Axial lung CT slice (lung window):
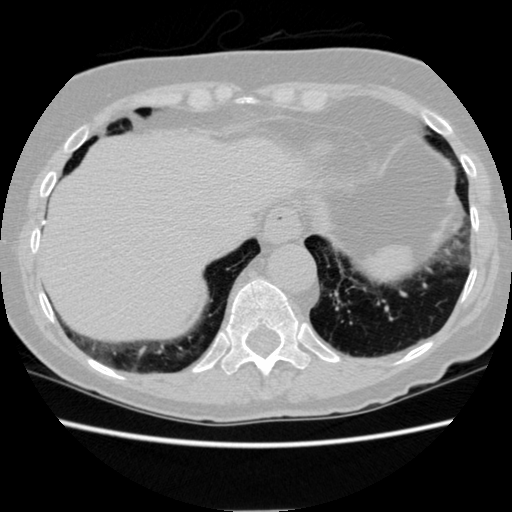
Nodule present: no